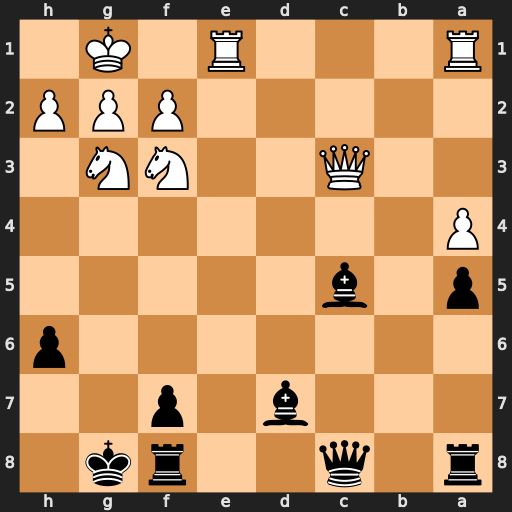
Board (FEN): r1q2rk1/3b1p2/7p/p1b5/P7/2Q2NN1/5PPP/R3R1K1
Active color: b
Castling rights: -
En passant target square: -
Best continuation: Bxf2+ Kxf2 Qxc3